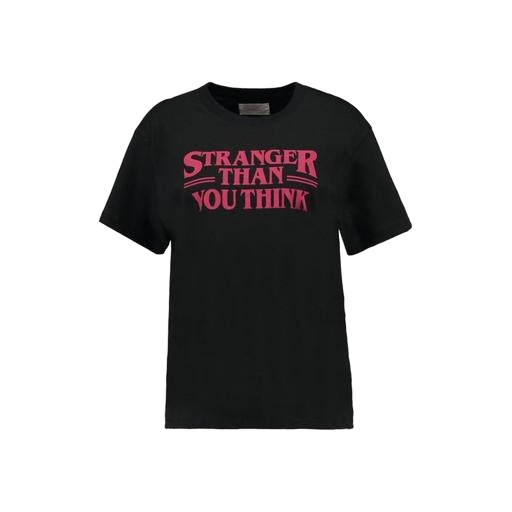
black printed t-shirt, black printed sayings t-shirt, graphic tee shirt, white background